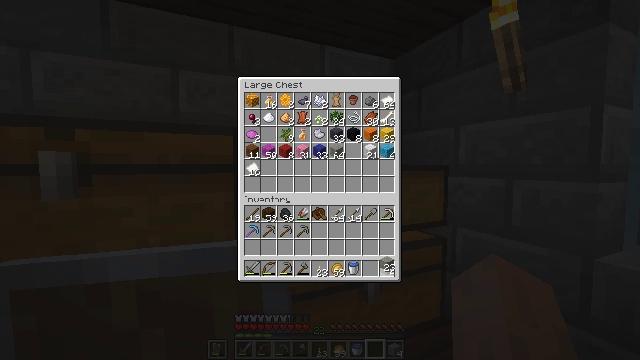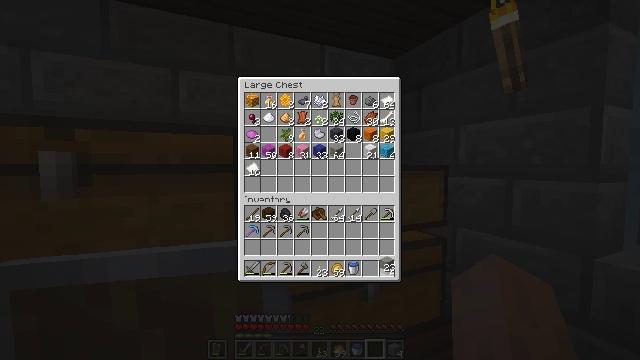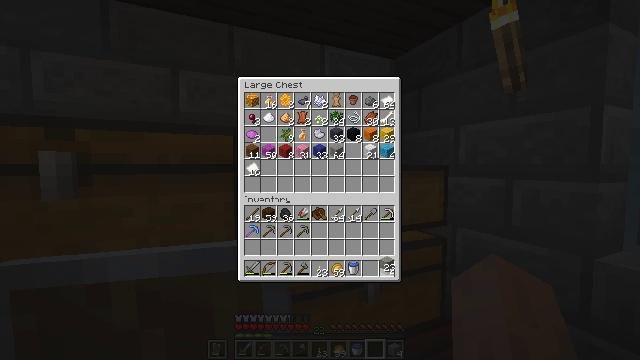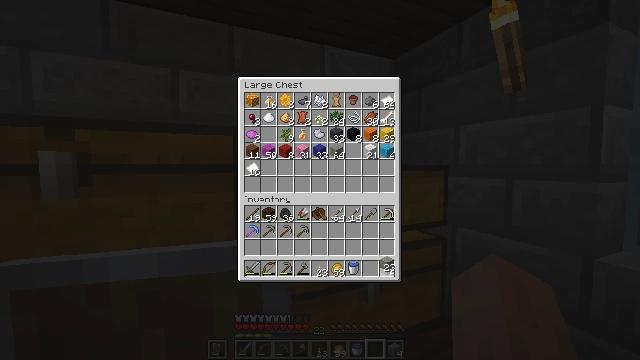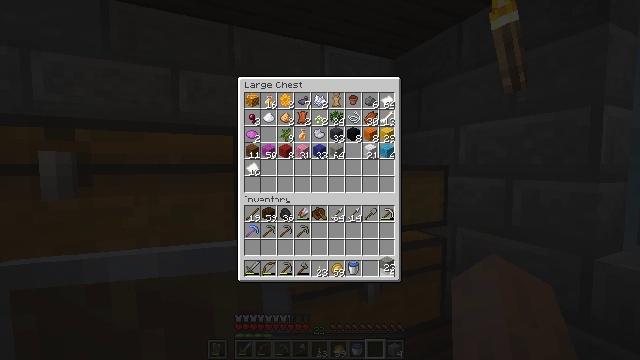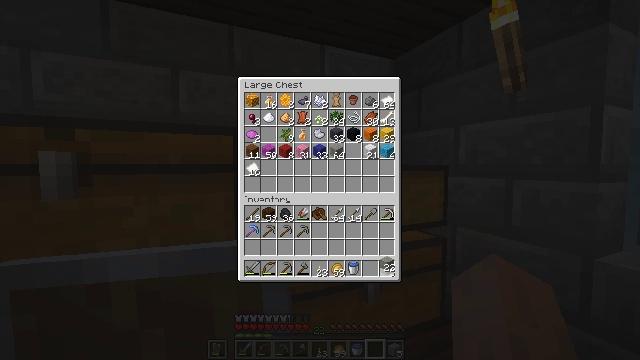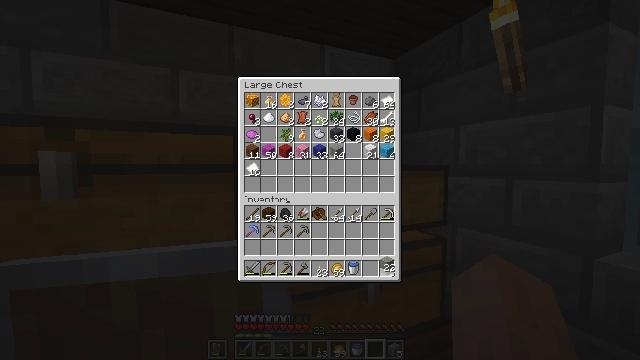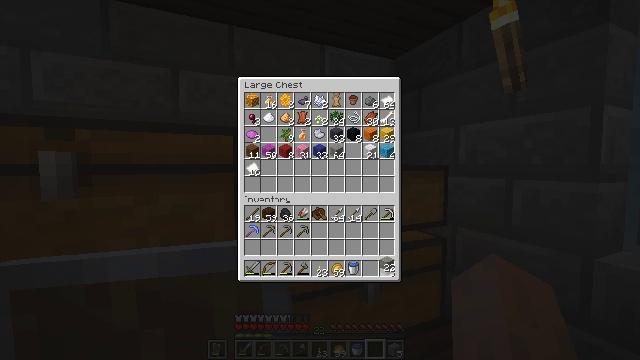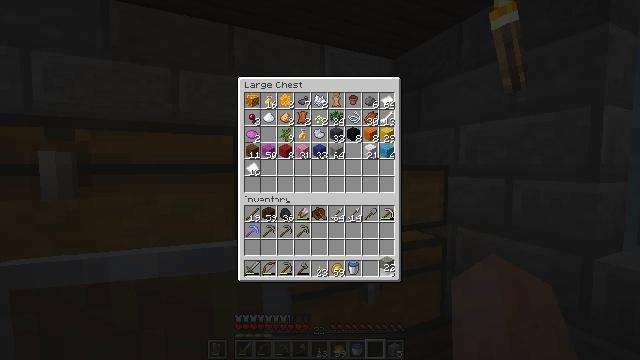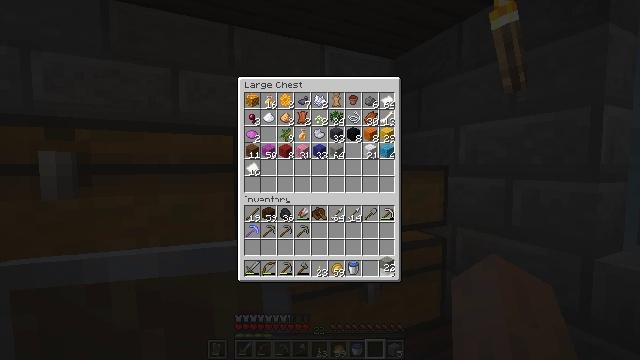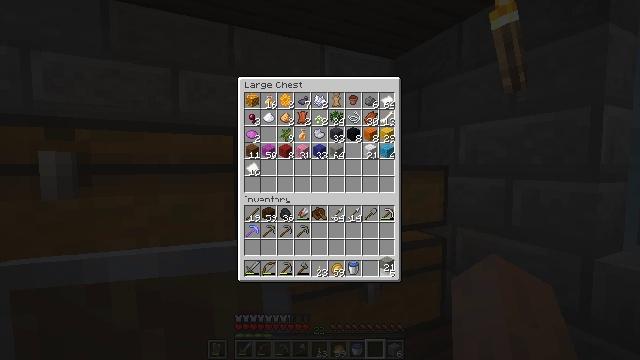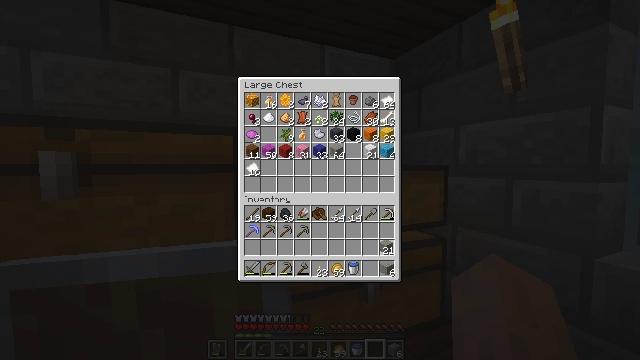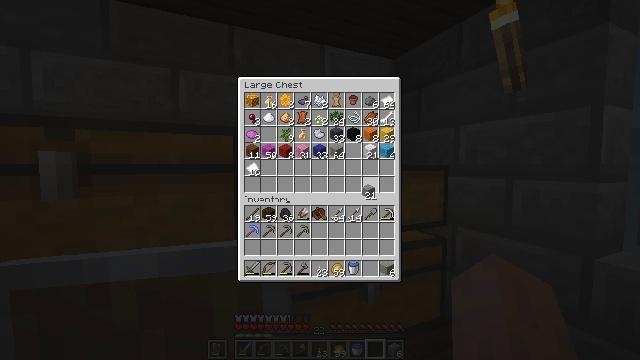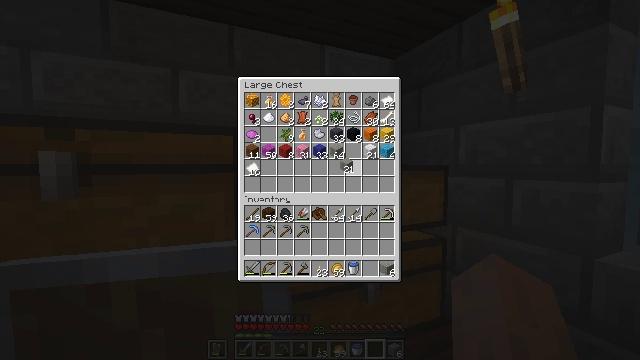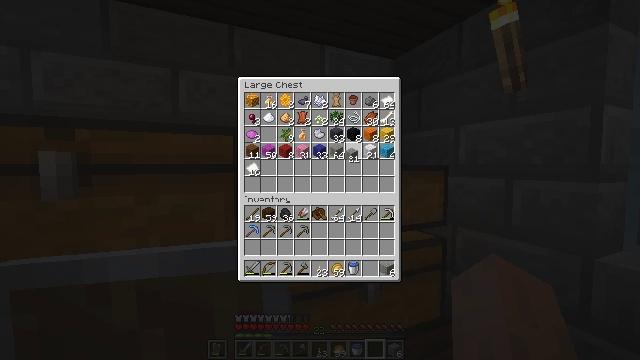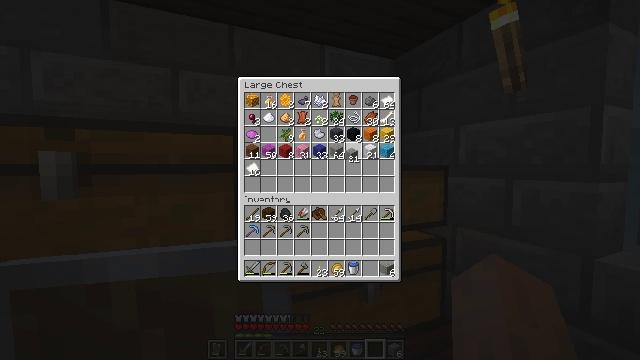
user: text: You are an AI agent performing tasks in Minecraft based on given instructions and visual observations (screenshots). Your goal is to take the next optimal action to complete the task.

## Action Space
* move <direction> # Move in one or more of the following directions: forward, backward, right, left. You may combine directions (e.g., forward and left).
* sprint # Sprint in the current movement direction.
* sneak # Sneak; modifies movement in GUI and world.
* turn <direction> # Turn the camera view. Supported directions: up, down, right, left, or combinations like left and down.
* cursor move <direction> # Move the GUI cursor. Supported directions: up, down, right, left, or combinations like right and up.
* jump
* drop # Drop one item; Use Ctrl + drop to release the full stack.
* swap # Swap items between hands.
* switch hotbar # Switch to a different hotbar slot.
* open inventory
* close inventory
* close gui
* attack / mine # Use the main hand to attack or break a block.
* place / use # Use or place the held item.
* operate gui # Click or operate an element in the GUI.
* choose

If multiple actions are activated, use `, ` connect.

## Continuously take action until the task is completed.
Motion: motion action
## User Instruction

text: Break the chest to retrieve items inside.
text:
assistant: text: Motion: no_op
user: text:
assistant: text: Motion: no_op
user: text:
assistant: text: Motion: use / place
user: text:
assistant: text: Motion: use / place
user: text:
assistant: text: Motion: no_op
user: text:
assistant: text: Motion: no_op
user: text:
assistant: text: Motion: no_op
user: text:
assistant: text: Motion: no_op
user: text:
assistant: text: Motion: use / place
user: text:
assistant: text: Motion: no_op
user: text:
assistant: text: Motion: turn up
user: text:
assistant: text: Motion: turn left and up
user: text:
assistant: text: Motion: turn left and up
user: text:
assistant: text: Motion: turn up
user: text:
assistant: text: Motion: no_op
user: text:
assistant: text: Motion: no_op
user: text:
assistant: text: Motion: no_op
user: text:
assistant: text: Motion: attack / mine
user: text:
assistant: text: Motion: attack / mine
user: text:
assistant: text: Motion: no_op
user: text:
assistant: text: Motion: no_op
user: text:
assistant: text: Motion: no_op
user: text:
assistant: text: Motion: no_op
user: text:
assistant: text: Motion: turn right and down
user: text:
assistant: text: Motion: turn right and down
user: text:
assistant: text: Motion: turn right and down
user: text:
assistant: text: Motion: turn right and up
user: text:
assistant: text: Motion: move forward, turn right and up
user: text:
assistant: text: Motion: move forward, turn right
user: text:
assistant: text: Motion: move forward and move right, turn up